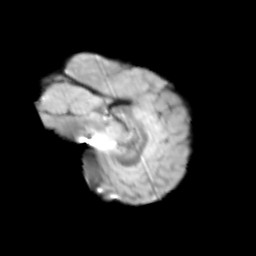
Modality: T2w
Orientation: sagittal
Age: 12
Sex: male
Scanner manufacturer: siemens
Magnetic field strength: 3 T
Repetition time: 3.8 s
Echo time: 0.07 s